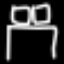
Label: bed